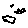
Label: bird